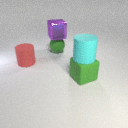
large green rubber cube to the right of large green rubber sphere